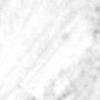
Label: no_change